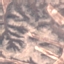
Land use / land cover: HerbaceousVegetation